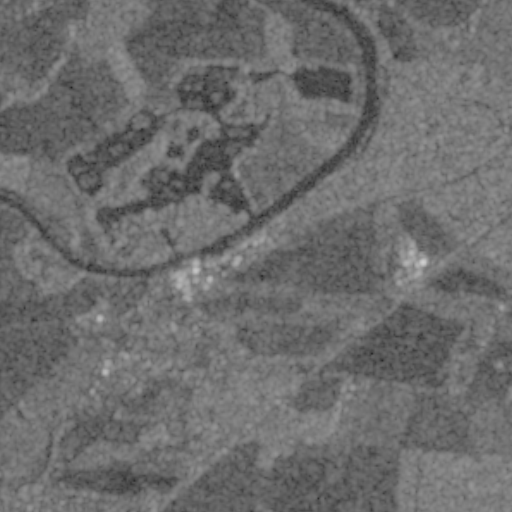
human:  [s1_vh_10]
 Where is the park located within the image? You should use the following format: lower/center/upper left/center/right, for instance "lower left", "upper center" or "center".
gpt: The park is located in the lower center of the image.
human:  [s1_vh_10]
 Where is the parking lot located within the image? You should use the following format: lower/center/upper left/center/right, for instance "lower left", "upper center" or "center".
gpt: The parking lot is located in the center right of the image.
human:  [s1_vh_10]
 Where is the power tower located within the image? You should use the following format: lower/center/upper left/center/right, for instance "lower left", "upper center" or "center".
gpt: The power tower is located in the lower right of the image.
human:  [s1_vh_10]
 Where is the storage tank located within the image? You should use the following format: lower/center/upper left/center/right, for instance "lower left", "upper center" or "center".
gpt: The storage tank is located in the center of the image.
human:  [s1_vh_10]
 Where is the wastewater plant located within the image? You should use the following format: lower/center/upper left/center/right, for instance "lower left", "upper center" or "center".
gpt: The wastewater plant is located in the center left of the image.
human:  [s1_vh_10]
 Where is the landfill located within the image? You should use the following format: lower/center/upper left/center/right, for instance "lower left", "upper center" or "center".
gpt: There is no landfill in the image.

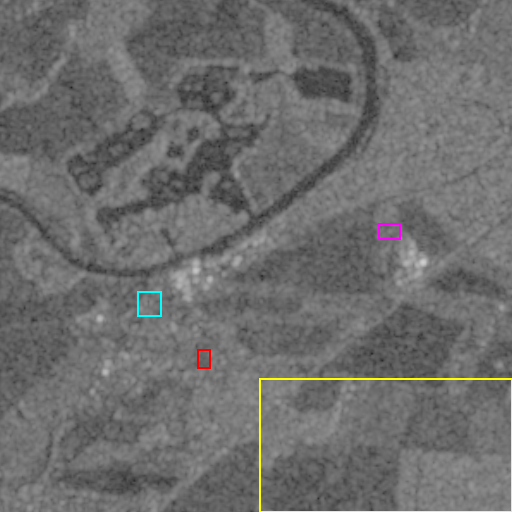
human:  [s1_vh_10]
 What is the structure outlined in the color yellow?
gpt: The structure outlined in yellow is a crop field.
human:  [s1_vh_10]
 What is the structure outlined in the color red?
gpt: The structure outlined in red is a park.
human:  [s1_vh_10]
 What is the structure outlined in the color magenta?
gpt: The structure outlined in magenta is a parking lot.
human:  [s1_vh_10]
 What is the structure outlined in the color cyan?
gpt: The structure outlined in cyan is a wastewater plant.
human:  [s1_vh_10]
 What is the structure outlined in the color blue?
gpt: There is no blue outline.